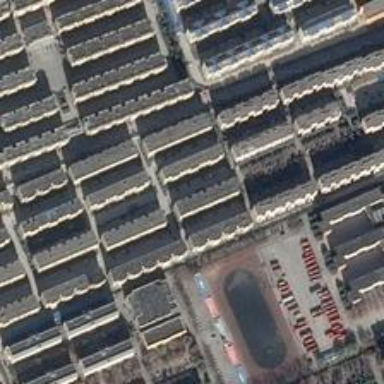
A playground and a parking lot are hemmed in an area with neatly-arranged buildings .